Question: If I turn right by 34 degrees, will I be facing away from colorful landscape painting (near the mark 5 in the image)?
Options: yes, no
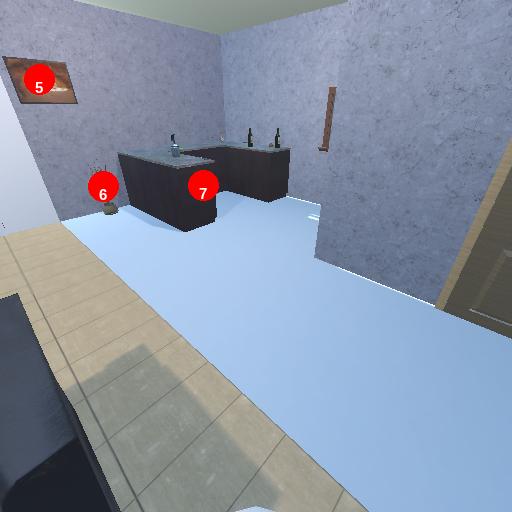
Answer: yes